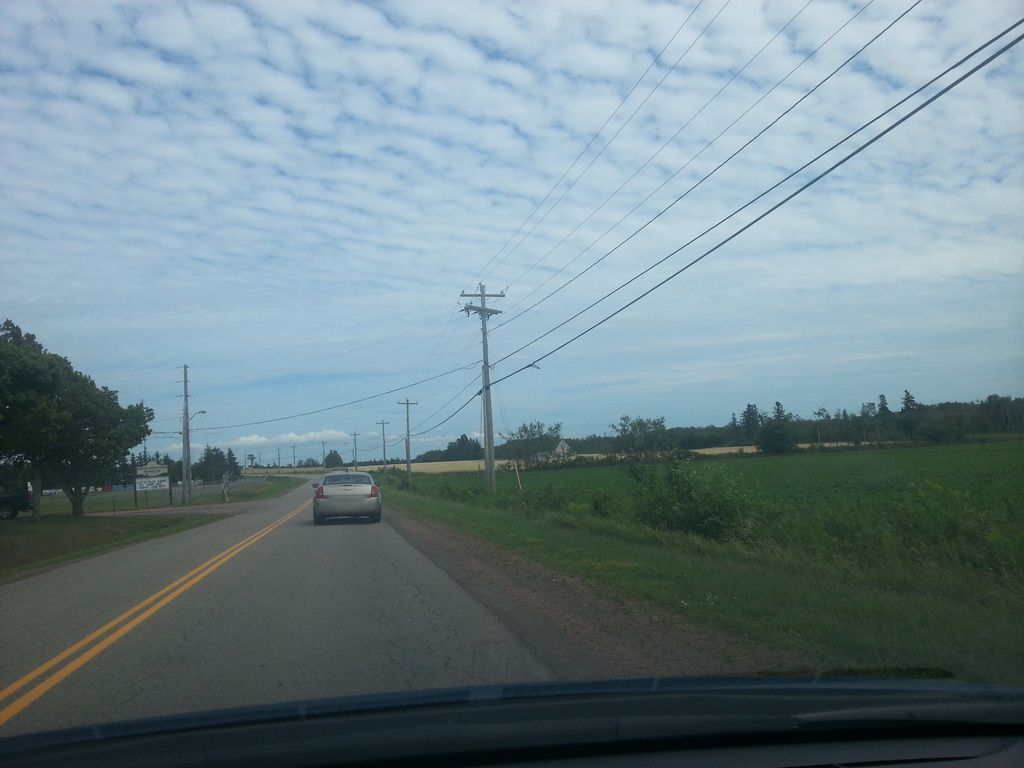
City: charlottetown